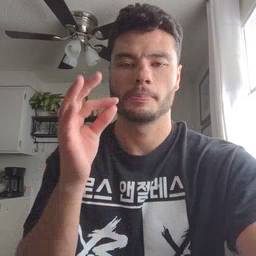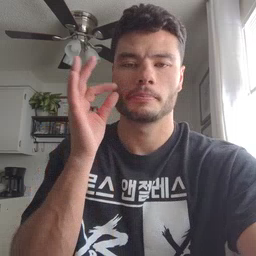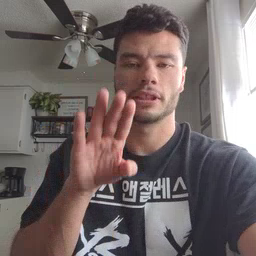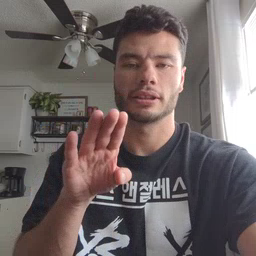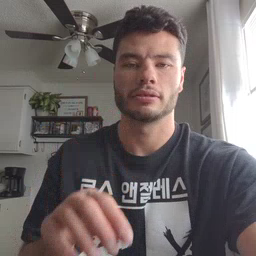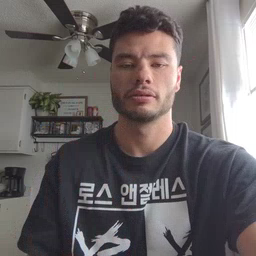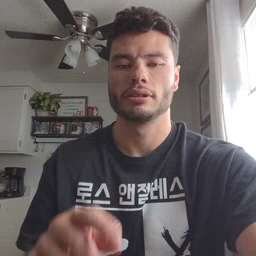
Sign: bee